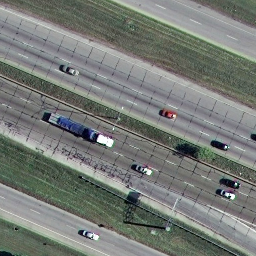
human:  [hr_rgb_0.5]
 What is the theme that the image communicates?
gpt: freeway